Interaction volume radius: 10 \u00c5
Interaction volume height: 20 \u00c5
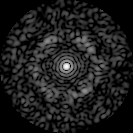
Disorder parameter: 0.778